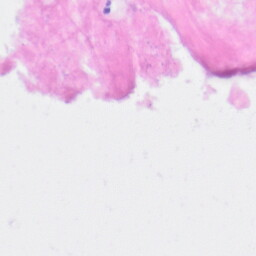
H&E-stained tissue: Kidney